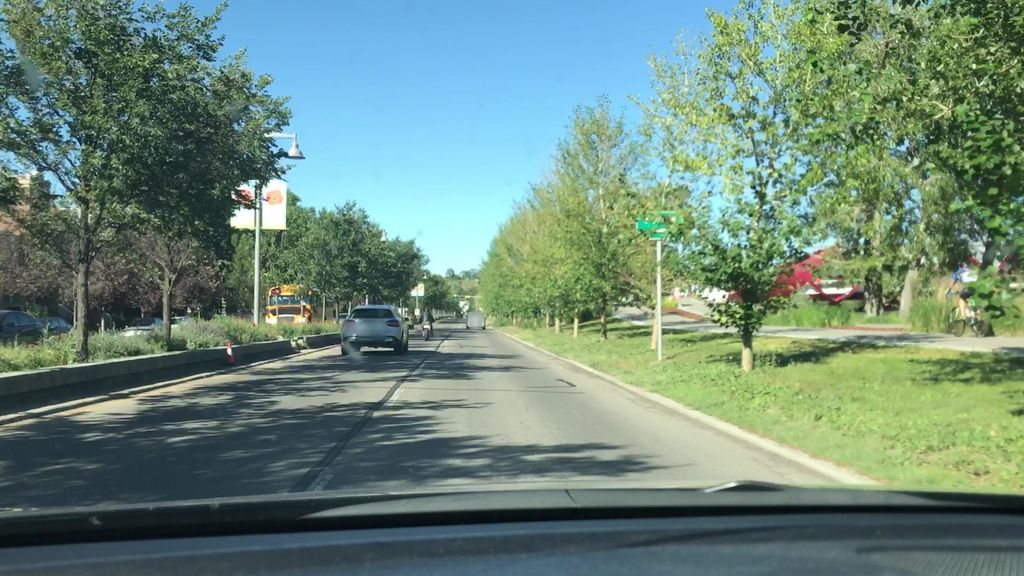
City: calgary